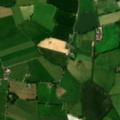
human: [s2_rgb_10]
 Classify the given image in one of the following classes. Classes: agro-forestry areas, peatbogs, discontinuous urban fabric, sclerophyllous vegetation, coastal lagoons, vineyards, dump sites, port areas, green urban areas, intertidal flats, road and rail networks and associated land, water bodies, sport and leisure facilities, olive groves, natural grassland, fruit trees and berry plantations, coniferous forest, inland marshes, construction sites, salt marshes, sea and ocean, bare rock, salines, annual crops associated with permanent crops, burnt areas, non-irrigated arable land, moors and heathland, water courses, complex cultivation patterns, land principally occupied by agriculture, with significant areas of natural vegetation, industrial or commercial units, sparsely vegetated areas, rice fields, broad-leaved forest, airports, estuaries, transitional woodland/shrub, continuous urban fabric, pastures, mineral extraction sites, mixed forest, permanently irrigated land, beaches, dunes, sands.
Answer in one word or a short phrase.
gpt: non-irrigated arable land, pastures